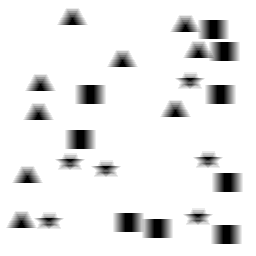
Squares: 9
Triangles: 9
Stars: 6
Total shapes: 24